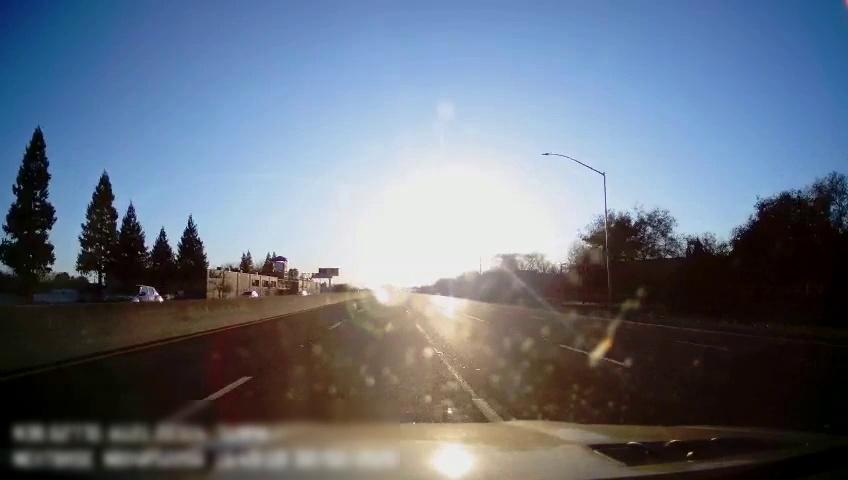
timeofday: Day
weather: Sunny
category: Drivable Space
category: Vehicles | SUV
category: Vehicles | SUV
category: Vehicles | Car
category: Lanes | Alternate Lane
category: Lanes | Alternate Lane
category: Lanes | Current Lane
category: Lanes | Current Lane
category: Lanes | Alternate Lane
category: Lanes | Alternate Lane